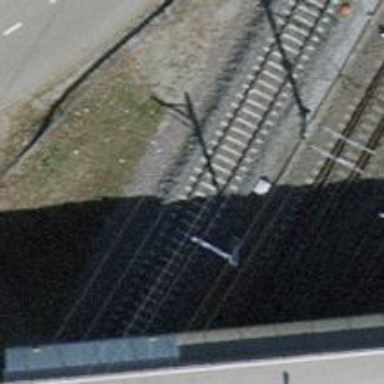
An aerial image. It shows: Electrified rail siding with contact line.